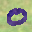
Label: 0